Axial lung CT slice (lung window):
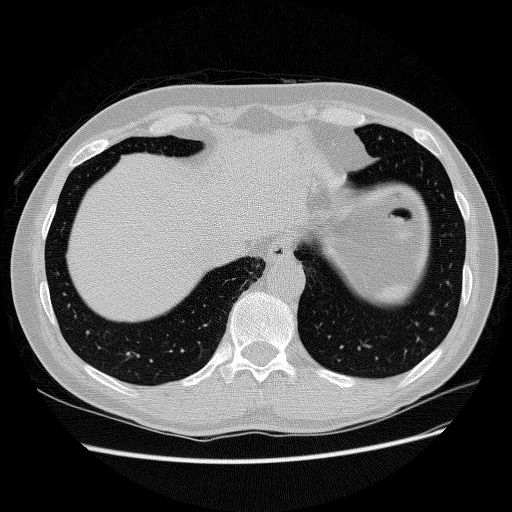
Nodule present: no